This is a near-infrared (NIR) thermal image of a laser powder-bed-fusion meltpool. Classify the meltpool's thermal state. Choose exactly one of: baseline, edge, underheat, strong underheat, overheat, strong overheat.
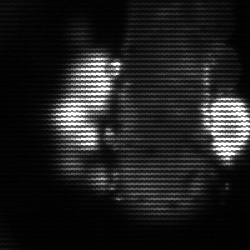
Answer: strong underheat